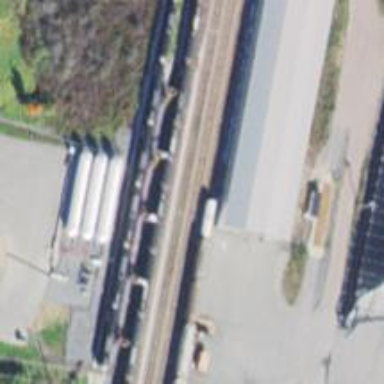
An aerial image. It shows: Railway siding for service.